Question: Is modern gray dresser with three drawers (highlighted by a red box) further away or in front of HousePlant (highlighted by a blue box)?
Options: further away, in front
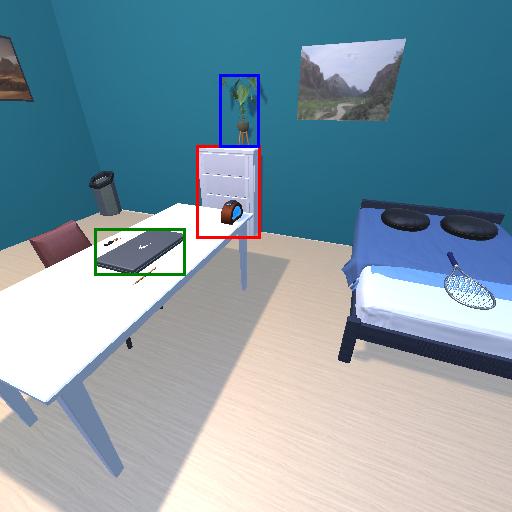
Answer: further away